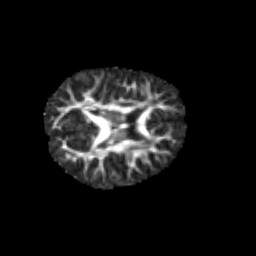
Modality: FA
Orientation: axial
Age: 6
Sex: female
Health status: healthy